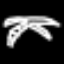
Label: palm tree